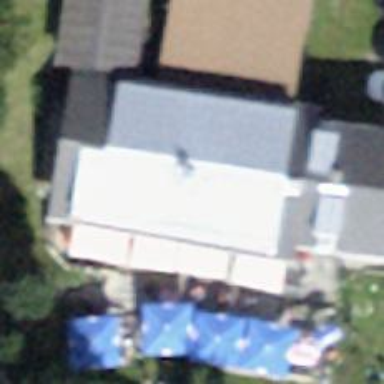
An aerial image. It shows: Restaurant.